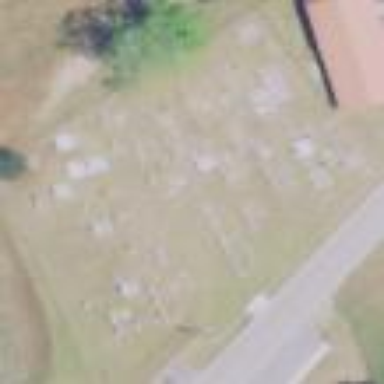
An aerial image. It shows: Cemetery.